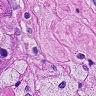
Metastatic tissue present: yes